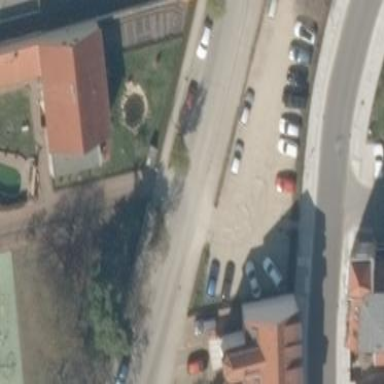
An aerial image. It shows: Parking area with unpaved surface.